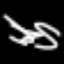
Label: squiggle